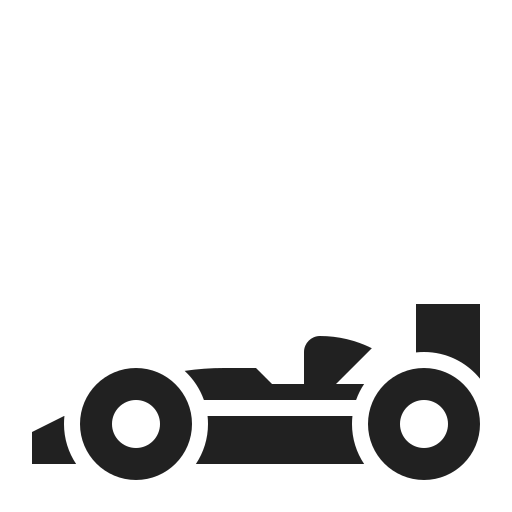
racing car high contrast